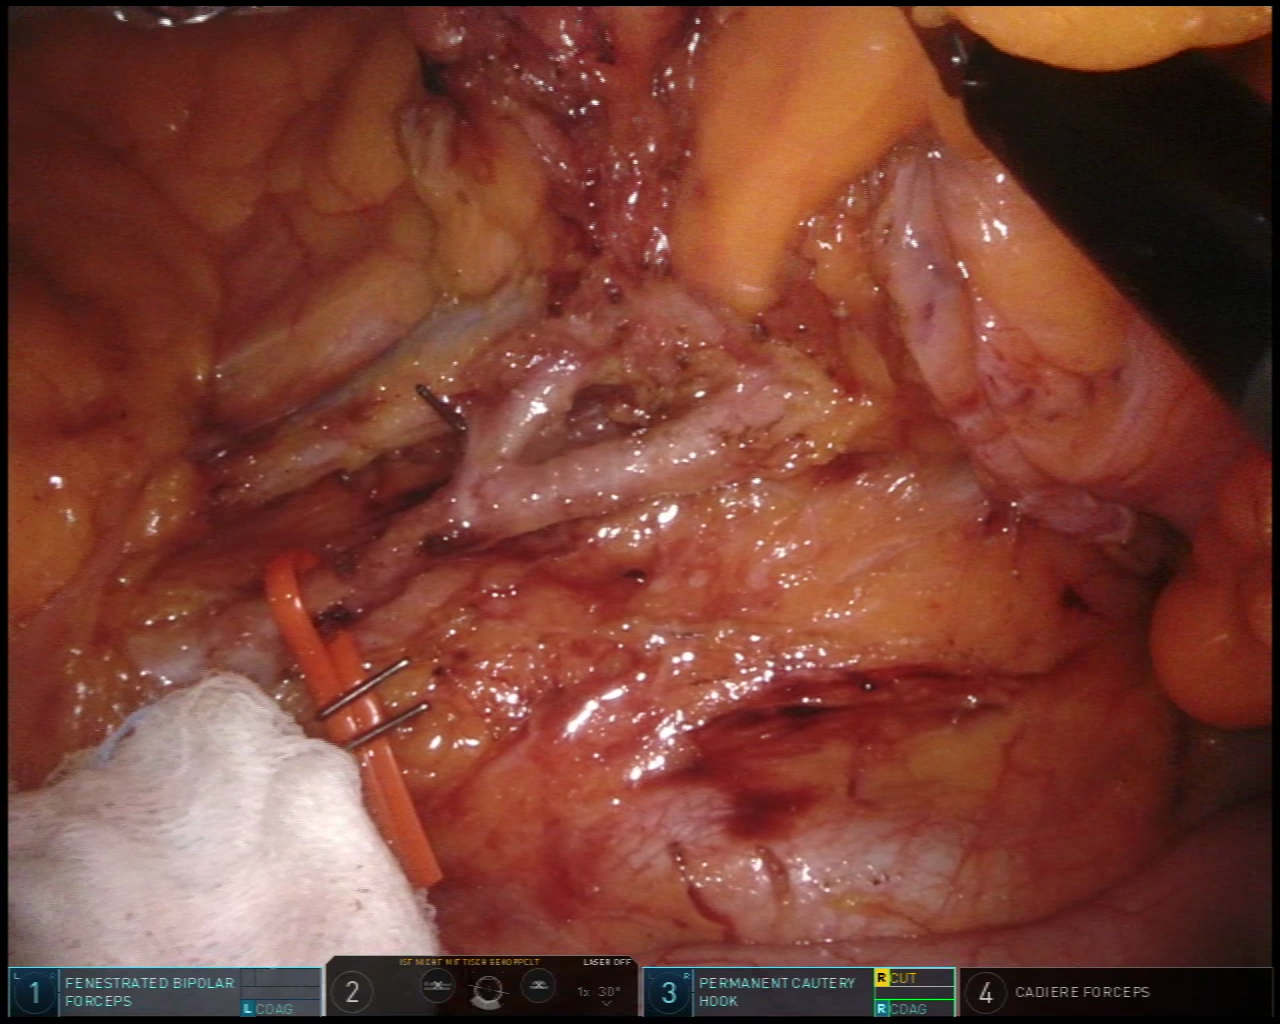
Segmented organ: inferior_mesenteric_artery
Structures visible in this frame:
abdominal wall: no
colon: no
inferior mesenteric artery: yes
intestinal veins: yes
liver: no
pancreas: no
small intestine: yes
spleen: no
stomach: no
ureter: no
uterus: no
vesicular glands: no